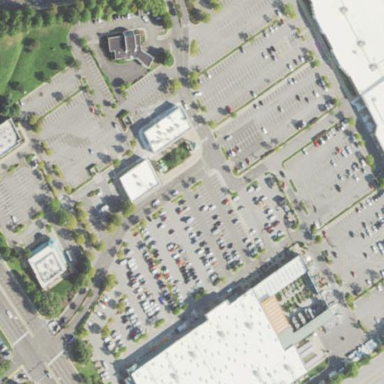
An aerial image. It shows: Retail area.